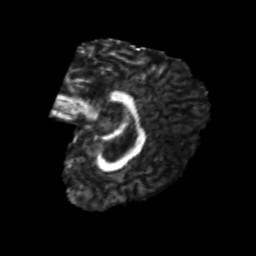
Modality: FA
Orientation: sagittal
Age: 24
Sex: female
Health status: healthy
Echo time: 0.074 s